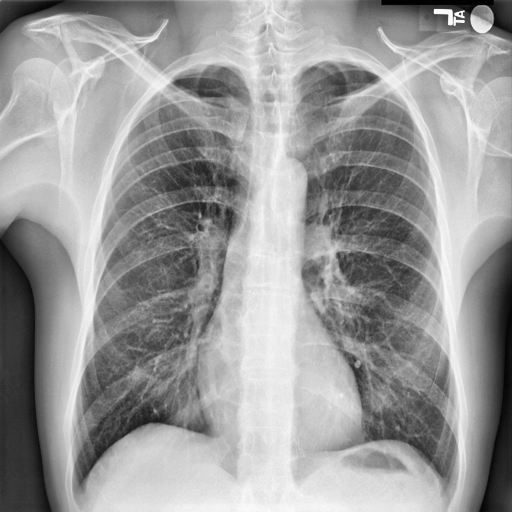
Finding: NORMAL